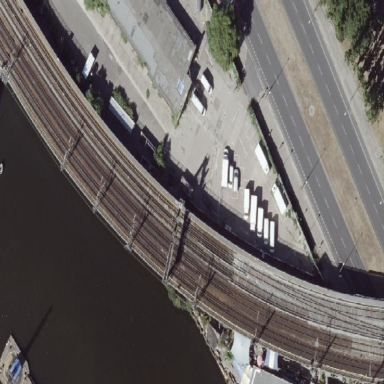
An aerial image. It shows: Viaduct building with flat roof.